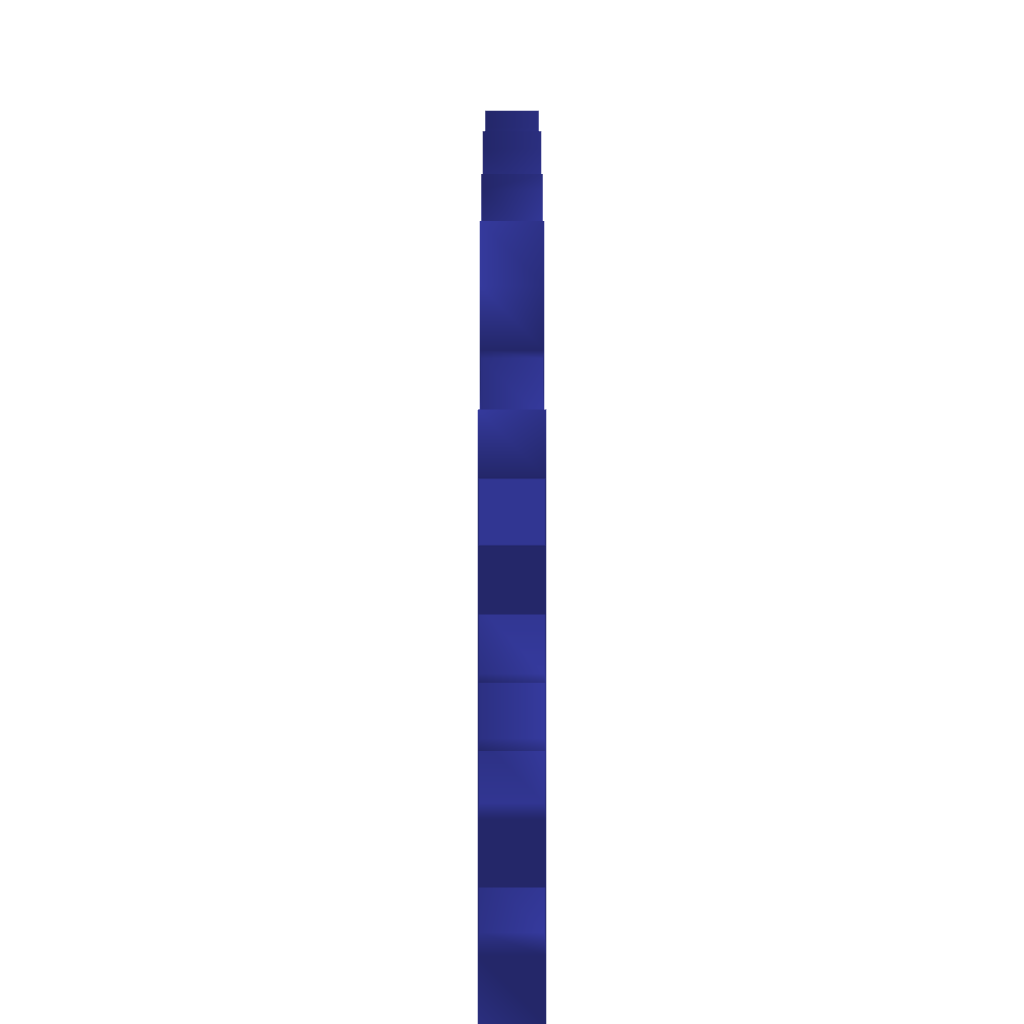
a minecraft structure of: PacMan